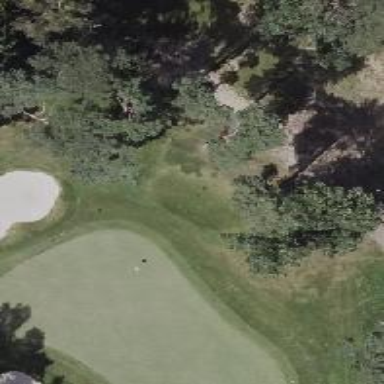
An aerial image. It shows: Golf green.